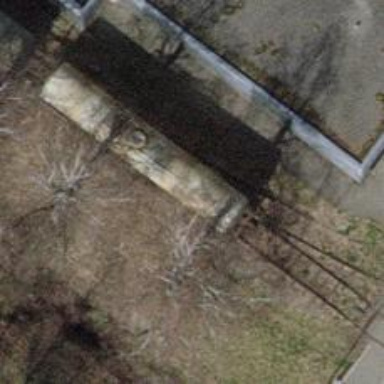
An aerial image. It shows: Railway switch.